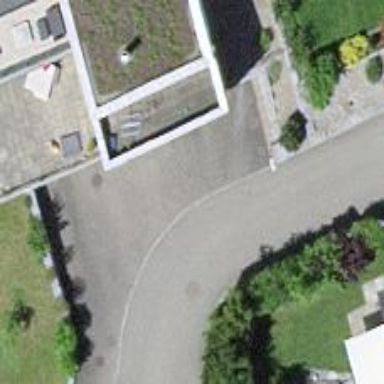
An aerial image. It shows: Residential road.